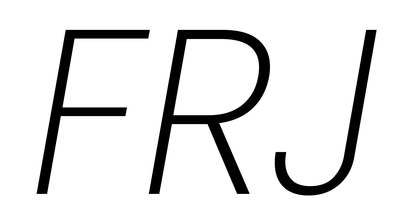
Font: Poppins-ExtraLightItalic